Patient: sex F, age 62
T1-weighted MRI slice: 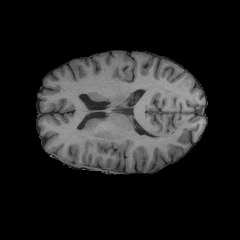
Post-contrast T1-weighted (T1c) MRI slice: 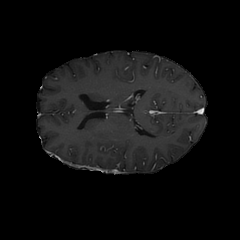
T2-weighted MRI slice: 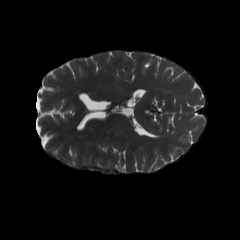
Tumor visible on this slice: no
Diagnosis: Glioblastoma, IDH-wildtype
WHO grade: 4